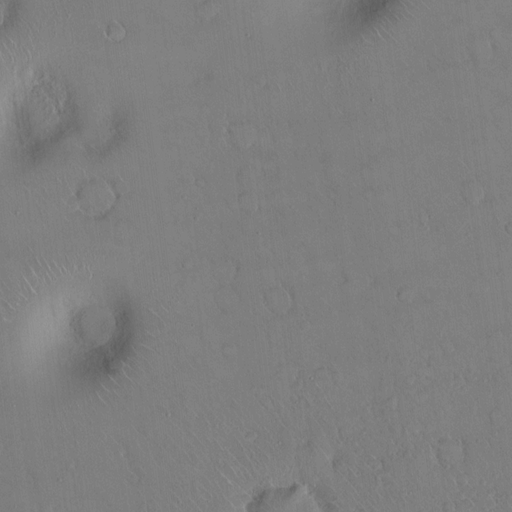
Objects detected: cone, cone, cone, cone